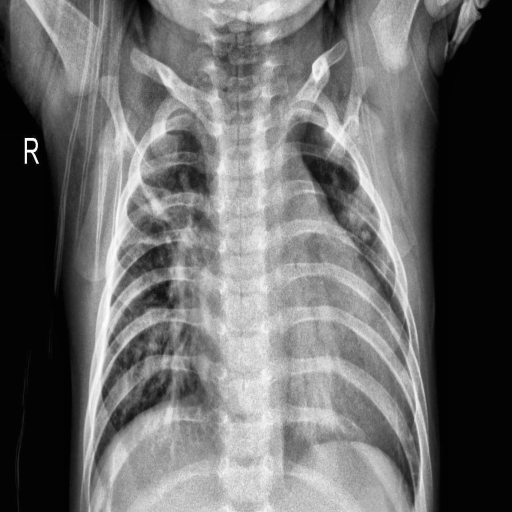
Finding: PNEUMONIA